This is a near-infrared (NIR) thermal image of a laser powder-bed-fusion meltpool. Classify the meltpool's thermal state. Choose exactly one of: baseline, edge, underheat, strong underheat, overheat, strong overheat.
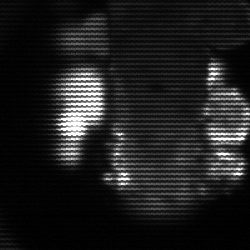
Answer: strong underheat